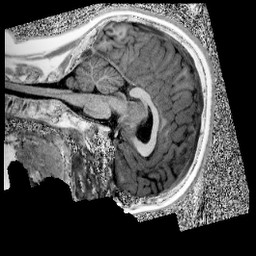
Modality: UNIT1
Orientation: sagittal
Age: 9
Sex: male
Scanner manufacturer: siemens
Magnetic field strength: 3 T
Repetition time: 4 s
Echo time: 0.00303 s